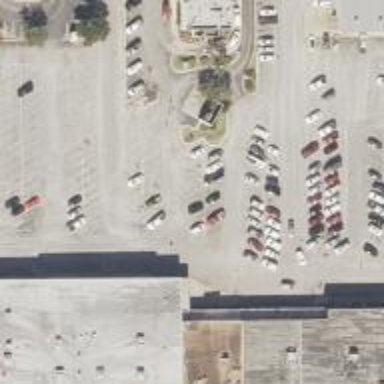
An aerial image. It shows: Parking area.